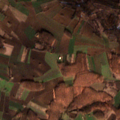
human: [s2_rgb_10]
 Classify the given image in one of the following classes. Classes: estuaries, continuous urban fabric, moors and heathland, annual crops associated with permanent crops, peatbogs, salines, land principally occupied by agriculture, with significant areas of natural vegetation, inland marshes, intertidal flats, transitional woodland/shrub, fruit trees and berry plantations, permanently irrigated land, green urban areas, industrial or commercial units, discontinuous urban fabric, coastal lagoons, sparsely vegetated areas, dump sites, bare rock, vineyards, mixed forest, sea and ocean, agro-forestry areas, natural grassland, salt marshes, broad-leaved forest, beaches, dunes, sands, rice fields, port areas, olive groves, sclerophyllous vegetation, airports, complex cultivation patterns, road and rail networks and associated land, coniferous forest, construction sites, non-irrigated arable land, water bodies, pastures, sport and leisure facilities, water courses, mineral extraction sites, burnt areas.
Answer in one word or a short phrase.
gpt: non-irrigated arable land, land principally occupied by agriculture, with significant areas of natural vegetation, broad-leaved forest